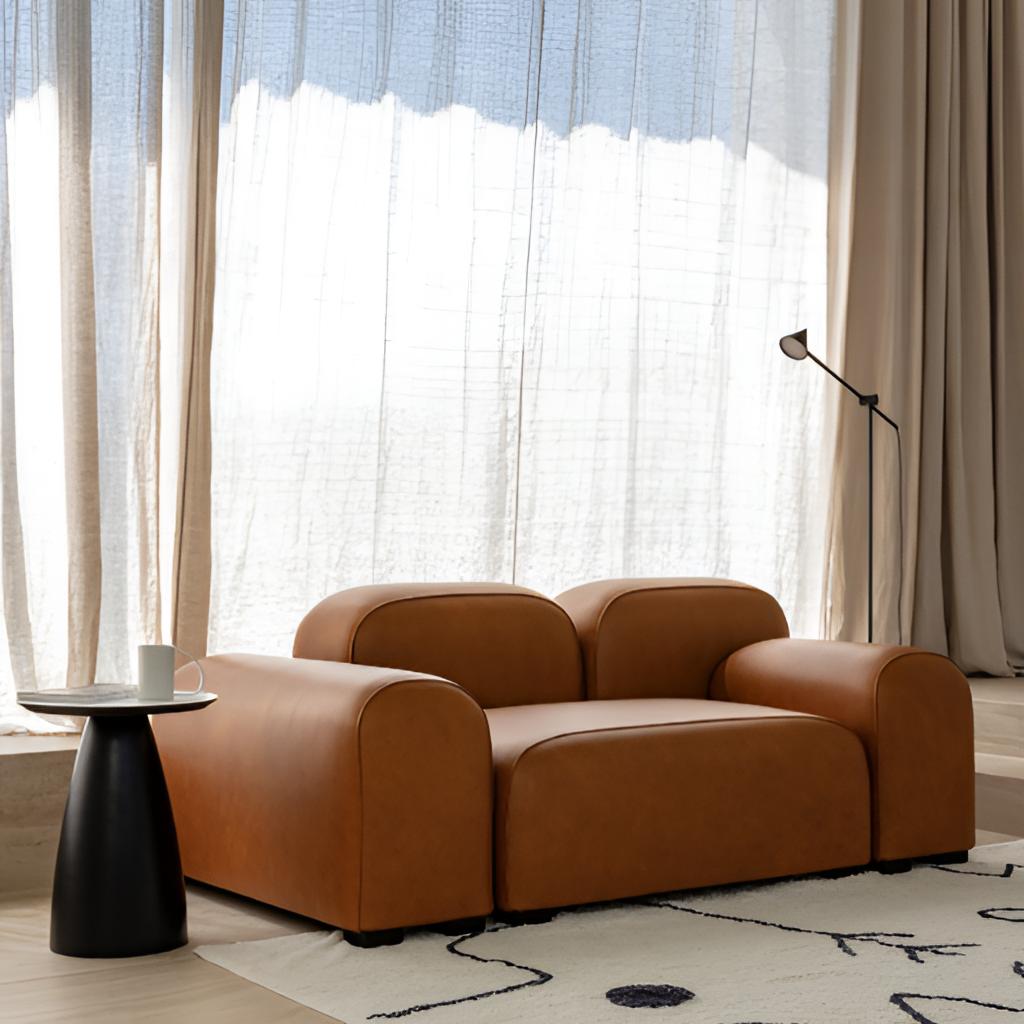
tan leather sofa, living room, laminate flooring, with plank pattern, fabric wallpaper, with solid pattern, modern